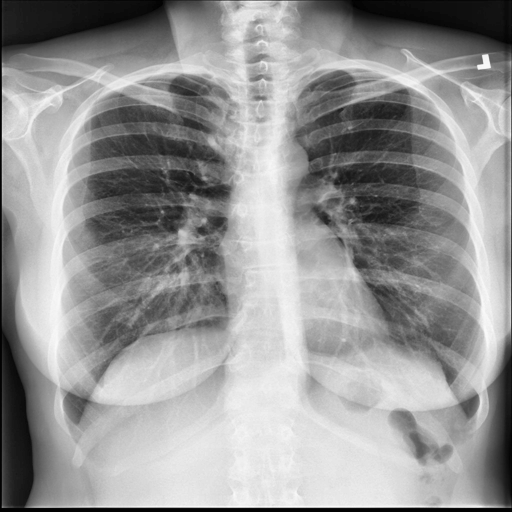
Finding: NORMAL